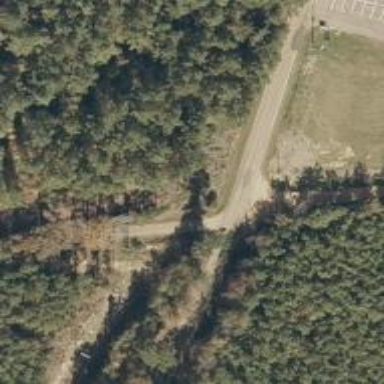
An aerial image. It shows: Unclassified road.